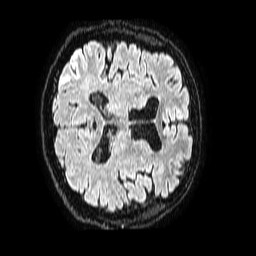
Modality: FLAIR
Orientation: axial
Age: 62
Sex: male
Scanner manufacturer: philips
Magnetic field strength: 1.5 T
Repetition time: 4.8 s
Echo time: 0.3 s